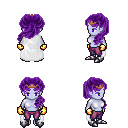
a pixel art fantasy rpg character, female body template, dark elf, purple skin, white cape, magenta pants, purple princess hairstyle, bronze tiara, gold gloves, metal boots, four views (front, back, left, right), 2x2 character sprite sheet, small pixel art, hard edges, no anti-aliasing